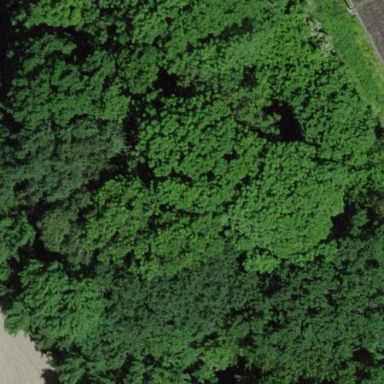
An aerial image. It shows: Forest area.